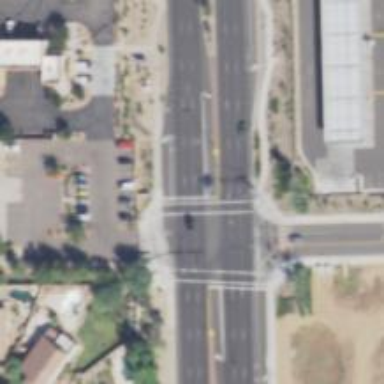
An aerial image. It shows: Asphalt road with secondary link designation.